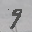
Label: 9